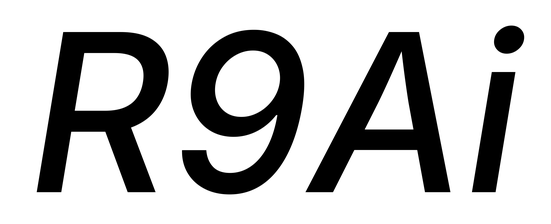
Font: Inter-Italic_Medium_Italic